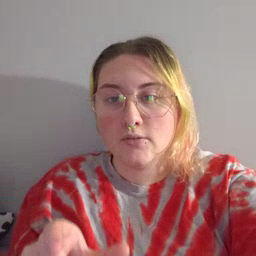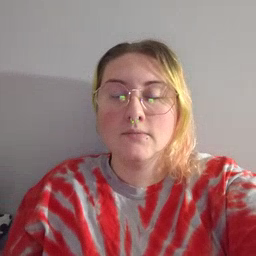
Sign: person